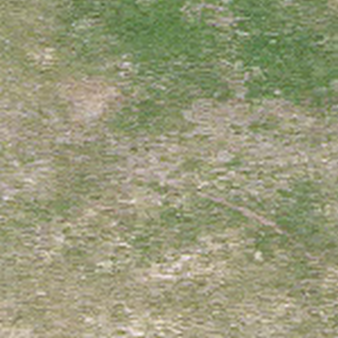
Label: other